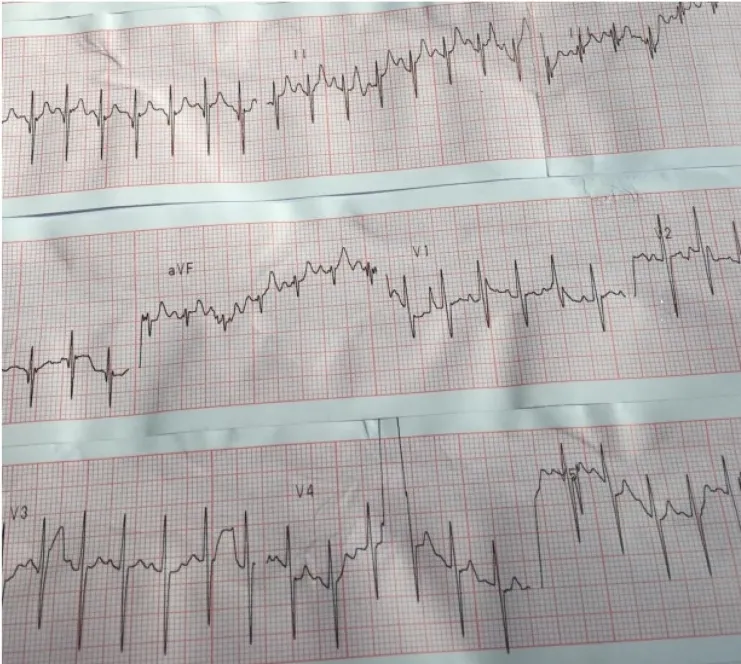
The 12-lead electrocardogram (ECG) of the second patient demonstrating sinus tachycardia and prolonged QT-interval.
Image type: electrography (ekg)